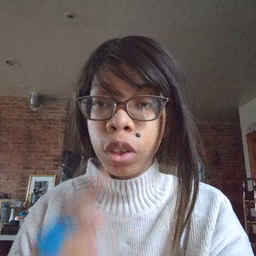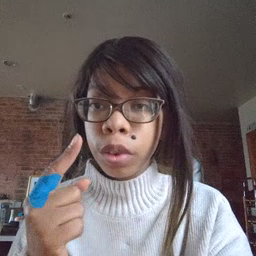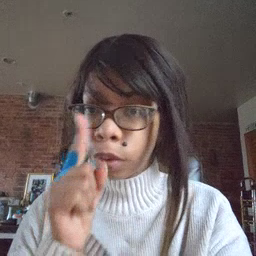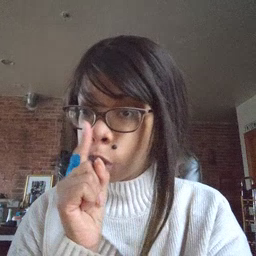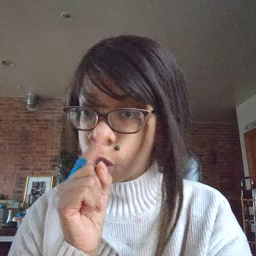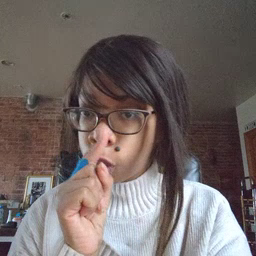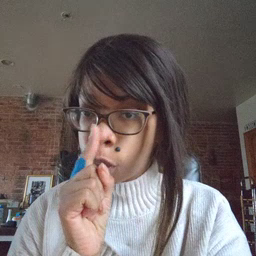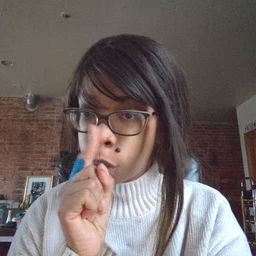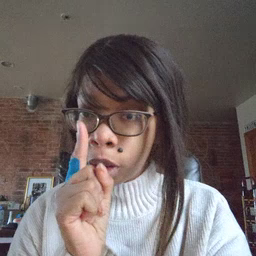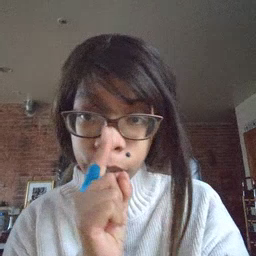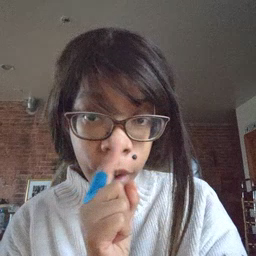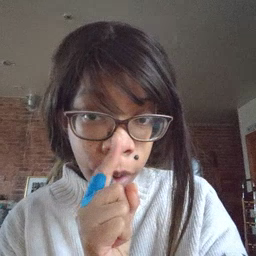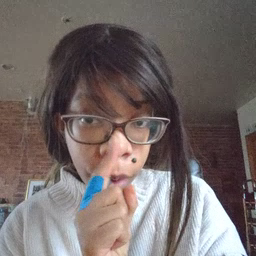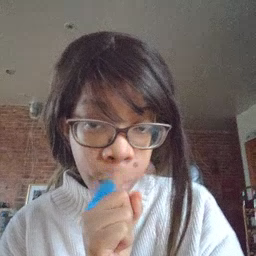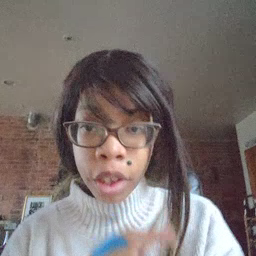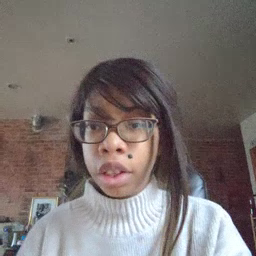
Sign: mouse